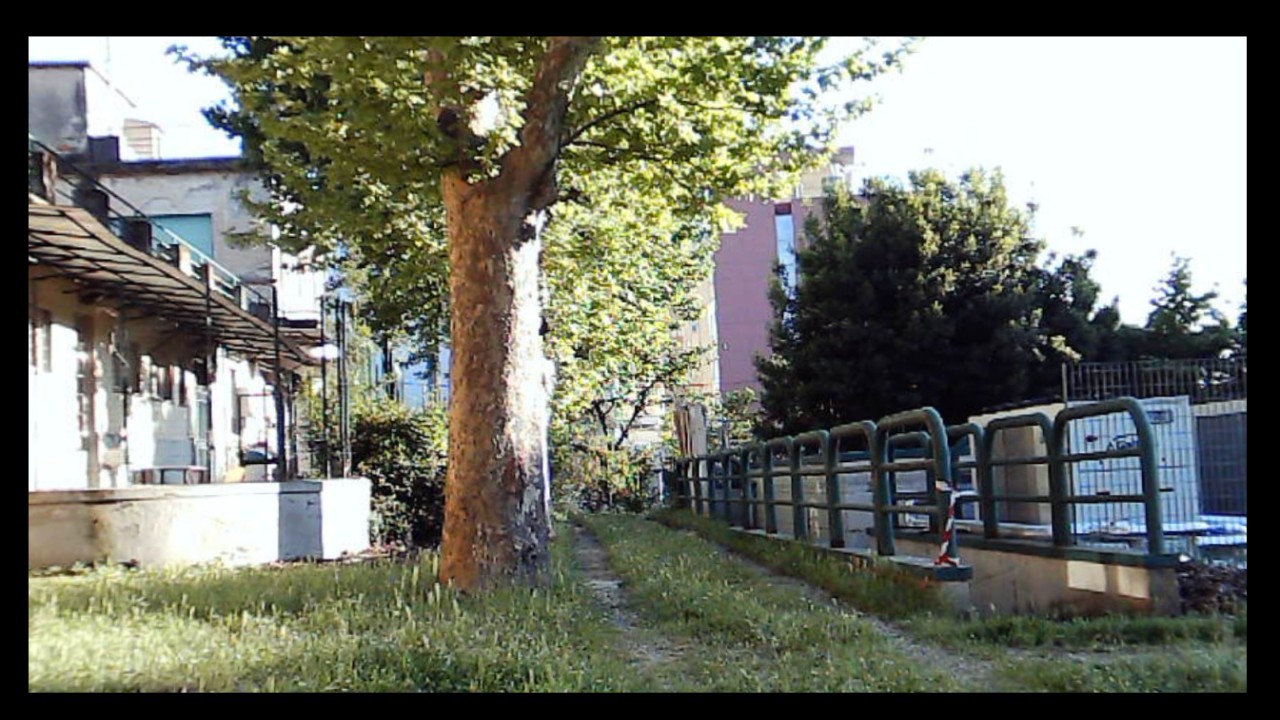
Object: DarwinFPV cineape20